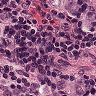
Metastatic tissue present: yes